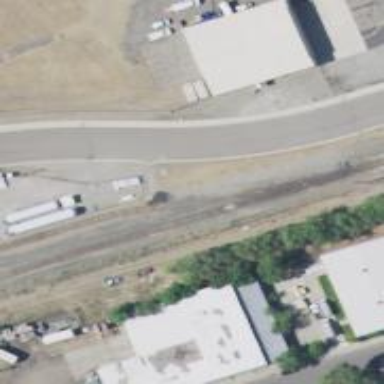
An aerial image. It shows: Railway siding with rails.